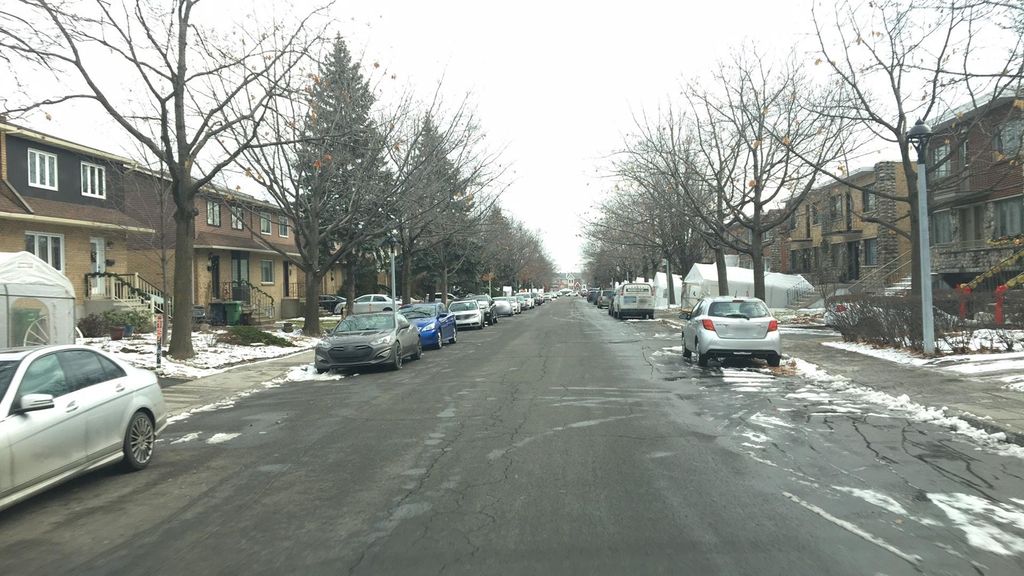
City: montreal